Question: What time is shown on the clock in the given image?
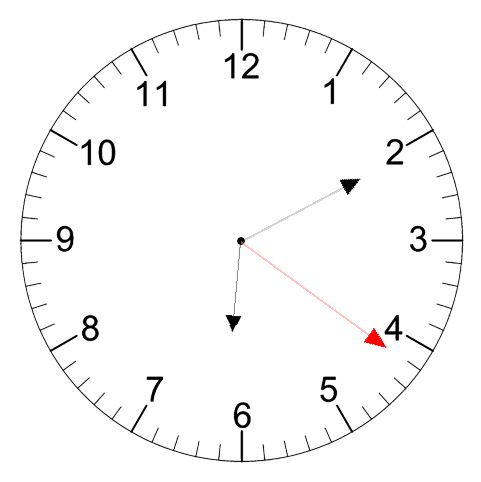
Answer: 06:10:21